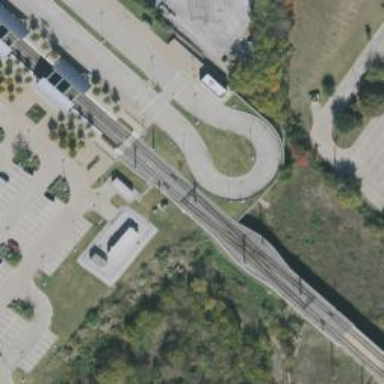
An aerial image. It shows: Light rail railway with electrified contact line.